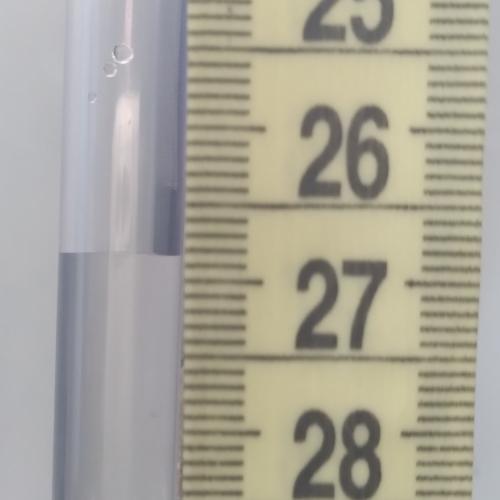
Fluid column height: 26.8 cm